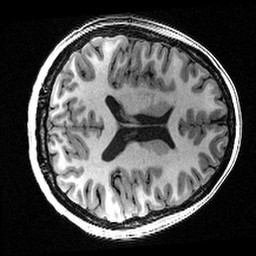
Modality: T1w
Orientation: axial
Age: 25
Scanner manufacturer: siemens
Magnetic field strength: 3 T
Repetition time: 2.4 s
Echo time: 0.00224 s